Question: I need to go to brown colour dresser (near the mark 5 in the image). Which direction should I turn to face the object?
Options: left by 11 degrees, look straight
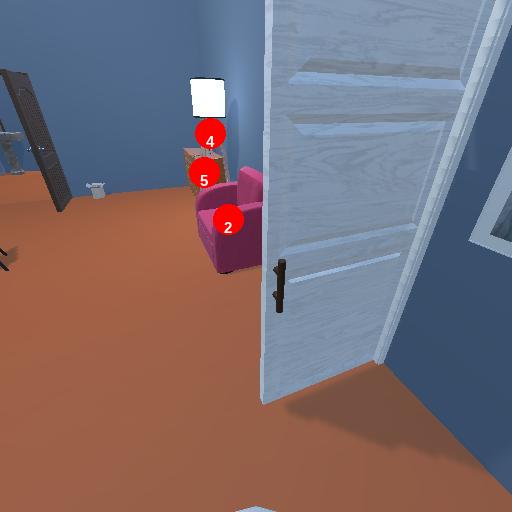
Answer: left by 11 degrees